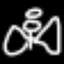
Label: angel